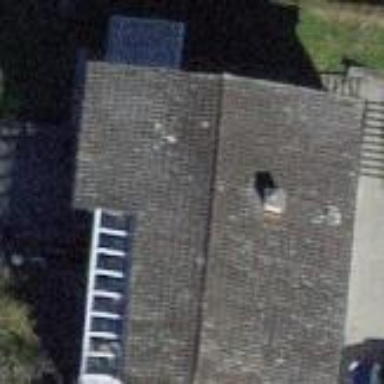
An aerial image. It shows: Building with tiled roof.